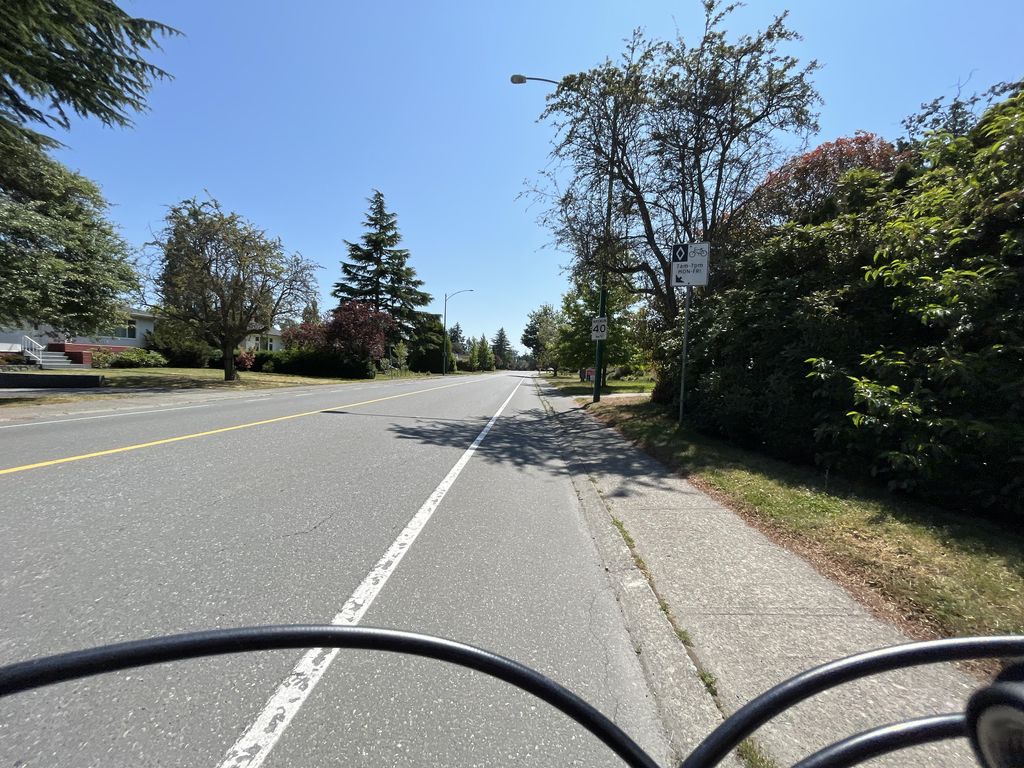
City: victoria